Question: I have a basic program set from my instructor. There are basically two parts:
1. There is a library program which student should compile it first.
2. There are several example programs that should use the "support" from the library program.
The screenshot of the property manager is shown here:
I think the Microsoft.Cpp.Win32.user property sheet could be used for the global settings;
The osgVirtualEnvironment is the name of library program. But it seems there is no proper sheet named by example1 solution?(Because I think there should be a property sheet for local includings and libs settings)
Moreover, there are two property sheets named by the library program: osgVirtualEnvironment APP,
osgVirtualEnvironment Library. It seems I need to set the User Macros for both two property sheets in order to do the #include<>
My questions are:
1.Why there are two property sheets named from the library program and no property sheet named after the example program?
2.The User Macro of the osgVirtualEnvironment Library(one property sheet), the name is OSGVE_DIR, with Value: $(SolutionDir)\..\..\..\.. the path of SolutionDir means the path of osgVirtualEnvironment.sln or the path of osgVirtualEnvironment Library Debug.props?
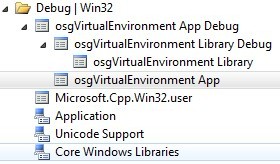
Answer: If your question is, "Why is there no property sheet for my project", then the answer is:
It's not necessary. Property sheets are so you can re-use properties across multiple projects. If you want to edit the properties of just your project, you can do that from the main menu "Project->Properties".
As for why there are two property sheets for that library, I don't know. Ask your teacher, he's the one who set it up for you, right?